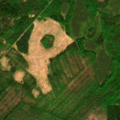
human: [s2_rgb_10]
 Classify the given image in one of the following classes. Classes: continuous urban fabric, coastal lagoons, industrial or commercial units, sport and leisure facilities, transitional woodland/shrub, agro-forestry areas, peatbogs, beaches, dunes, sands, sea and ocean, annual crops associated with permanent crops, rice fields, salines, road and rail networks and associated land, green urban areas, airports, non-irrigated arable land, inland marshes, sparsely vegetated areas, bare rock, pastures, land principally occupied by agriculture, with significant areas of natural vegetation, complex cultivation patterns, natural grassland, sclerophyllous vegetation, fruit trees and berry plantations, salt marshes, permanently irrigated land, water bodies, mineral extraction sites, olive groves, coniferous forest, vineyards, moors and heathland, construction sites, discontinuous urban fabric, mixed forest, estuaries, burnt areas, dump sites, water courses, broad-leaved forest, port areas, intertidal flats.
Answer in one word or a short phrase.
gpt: mixed forest, transitional woodland/shrub, peatbogs